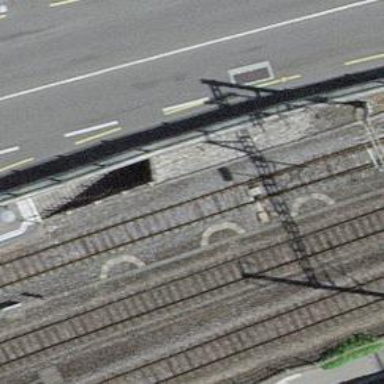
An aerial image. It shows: Tunnel path with asphalt surface.